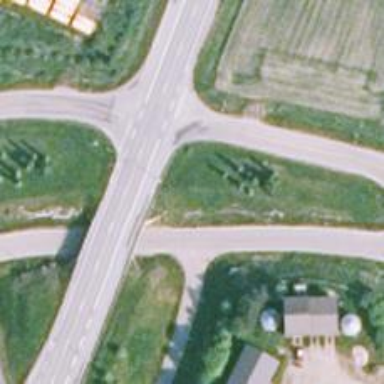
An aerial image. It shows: Trunk link highway with tertiary functional class.